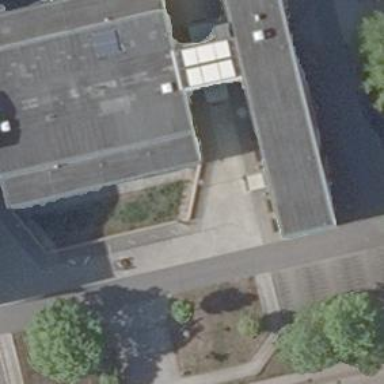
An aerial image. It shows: School.